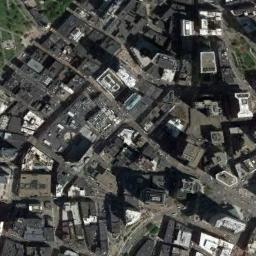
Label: commercial_area